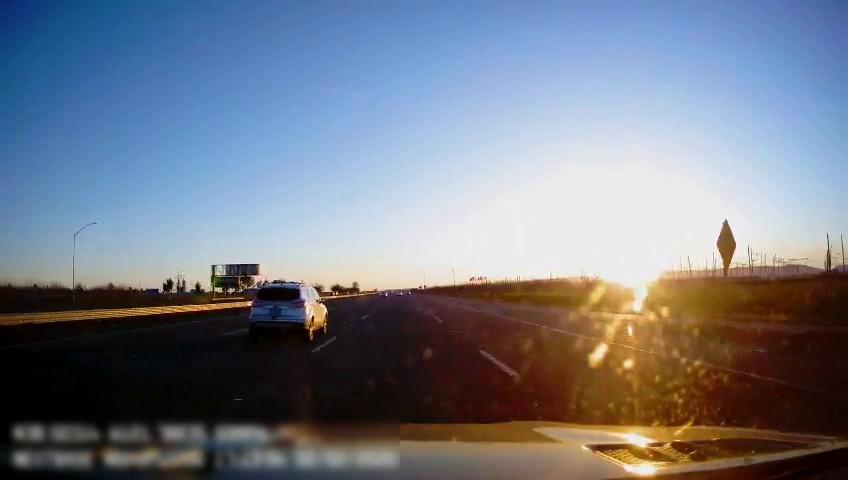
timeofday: Day
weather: Sunny
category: Drivable Space
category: Vehicles | SUV
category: Lanes | Alternate Lane
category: Lanes | Alternate Lane
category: Lanes | Current Lane
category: Lanes | Current Lane
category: Lanes | Alternate Lane
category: Traffic | Signs